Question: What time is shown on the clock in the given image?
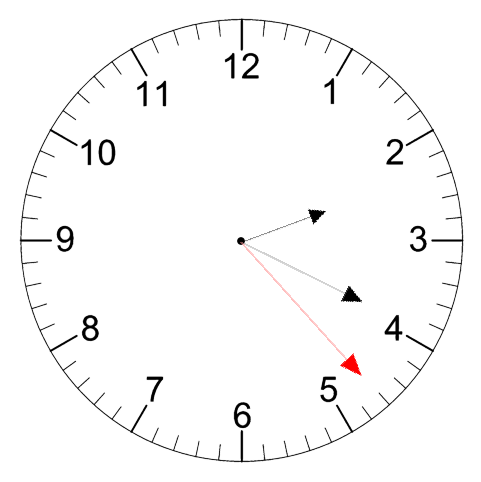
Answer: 02:19:23